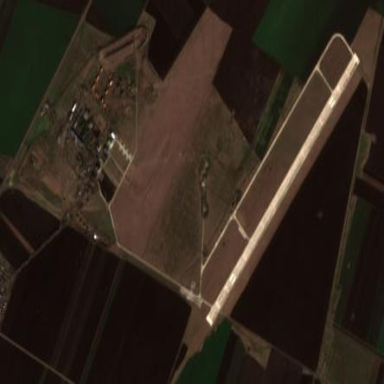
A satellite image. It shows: Military airfield located within larger aerodrome area.